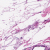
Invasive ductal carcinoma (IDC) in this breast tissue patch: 0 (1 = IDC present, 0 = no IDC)